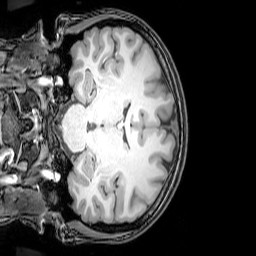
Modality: T1w
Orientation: coronal
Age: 21
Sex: female
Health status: healthy
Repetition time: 0.081 s
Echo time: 0.037 s